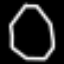
Label: octagon